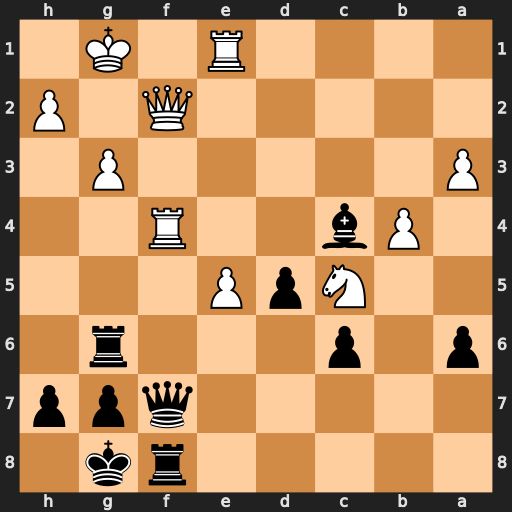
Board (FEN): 5rk1/5qpp/p1p3r1/2NpP3/1Pb2R2/P5P1/5Q1P/4R1K1
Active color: b
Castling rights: -
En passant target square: -
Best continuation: Qxf4 Qxf4 Rxf4